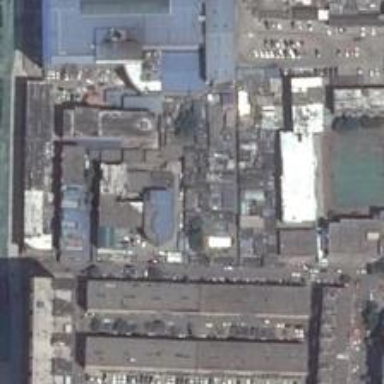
A rectangular playground locates close to a parking lot and some buildings .